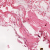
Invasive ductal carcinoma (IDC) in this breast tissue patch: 0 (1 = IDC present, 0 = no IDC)